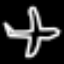
Label: airplane